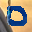
Label: 0